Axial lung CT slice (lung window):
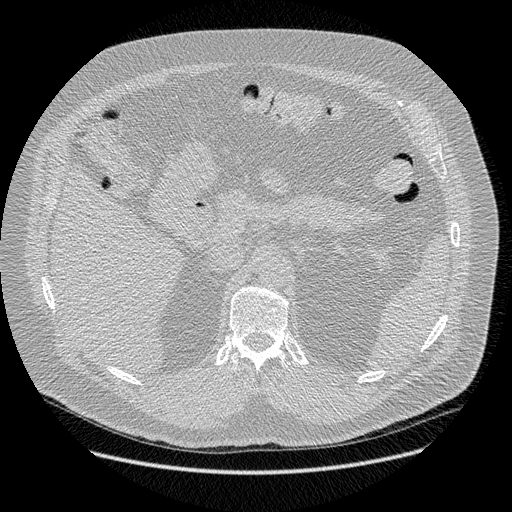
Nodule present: no